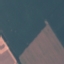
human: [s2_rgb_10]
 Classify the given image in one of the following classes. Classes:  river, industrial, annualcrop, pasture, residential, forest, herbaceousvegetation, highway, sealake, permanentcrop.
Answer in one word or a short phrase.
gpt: AnnualCrop